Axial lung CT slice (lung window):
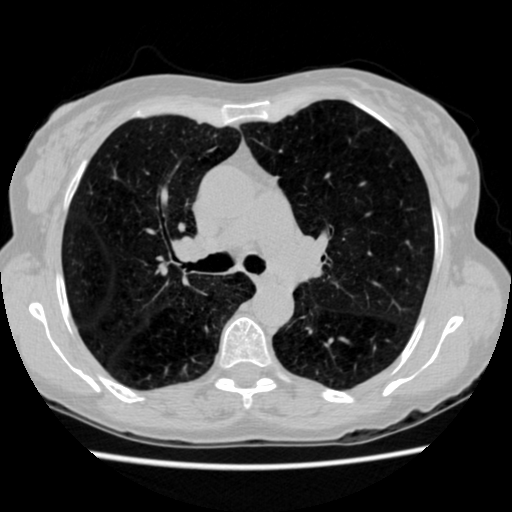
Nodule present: no